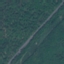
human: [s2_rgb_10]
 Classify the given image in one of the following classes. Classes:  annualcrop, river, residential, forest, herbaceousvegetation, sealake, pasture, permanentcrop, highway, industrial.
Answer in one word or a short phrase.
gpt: Highway